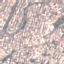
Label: Residential